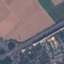
Land use / land cover class: Highway